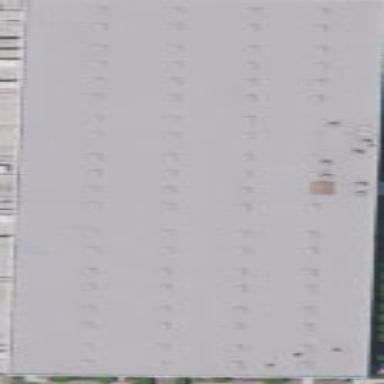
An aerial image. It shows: Warehouse.